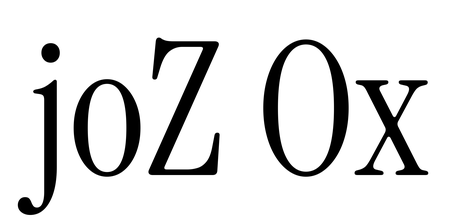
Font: InstrumentSerif-Regular